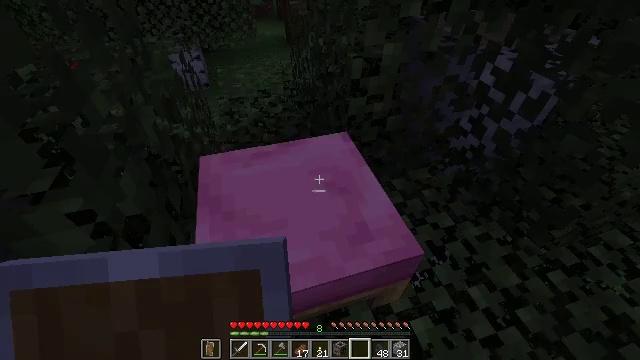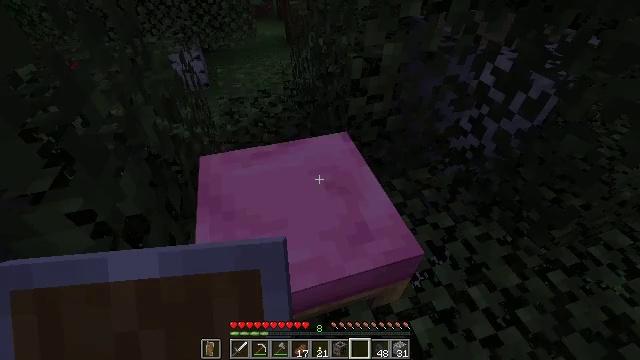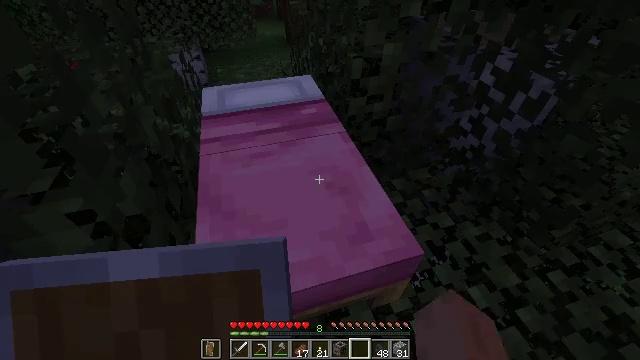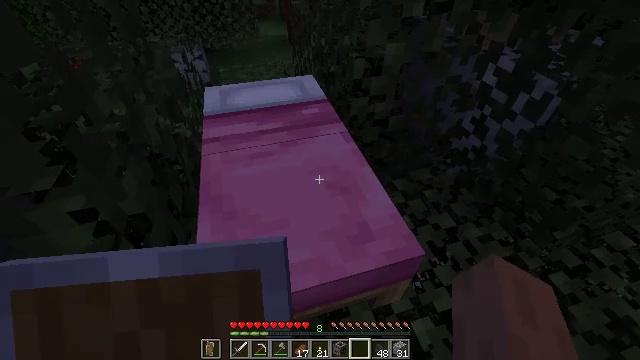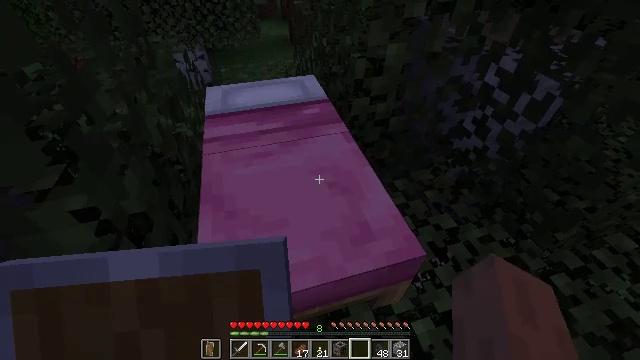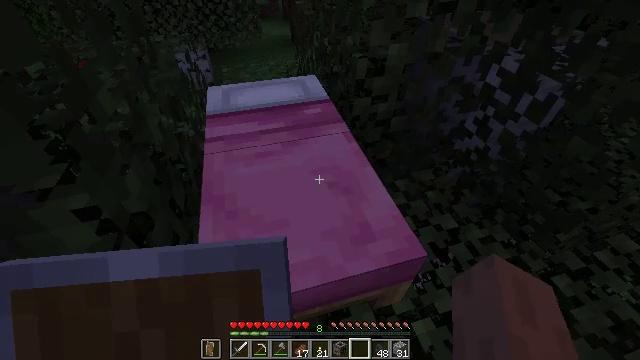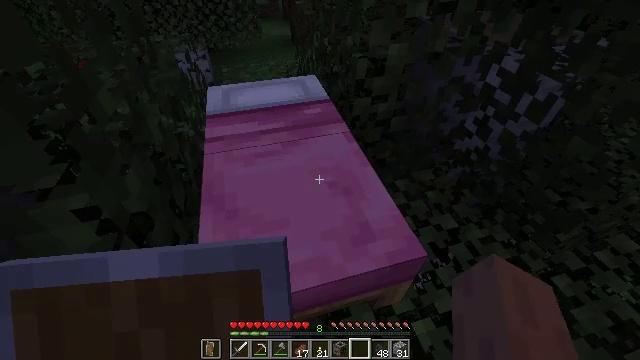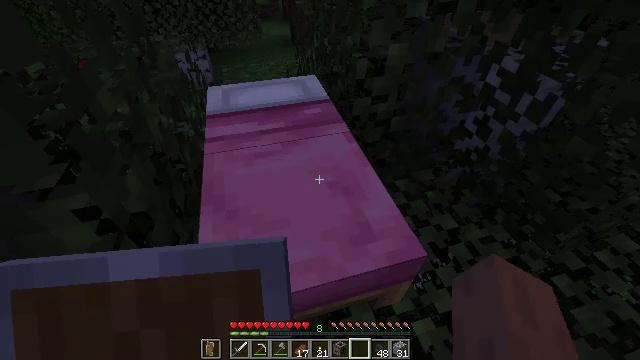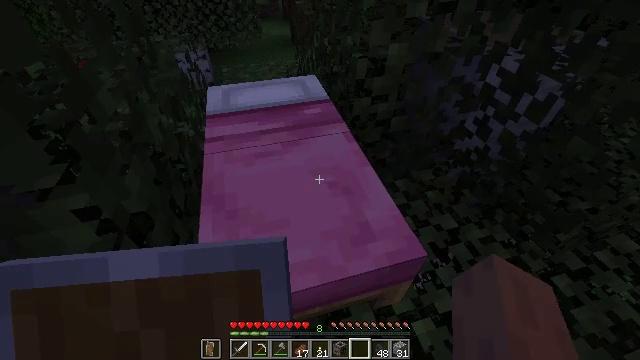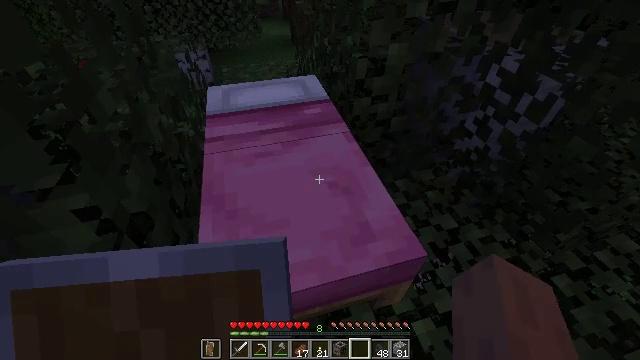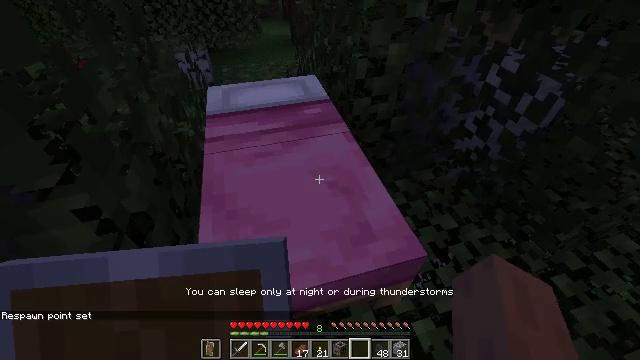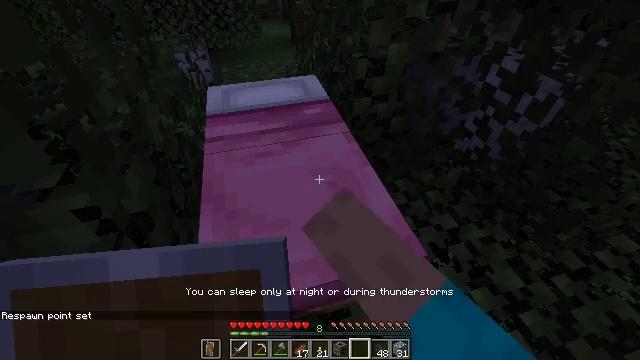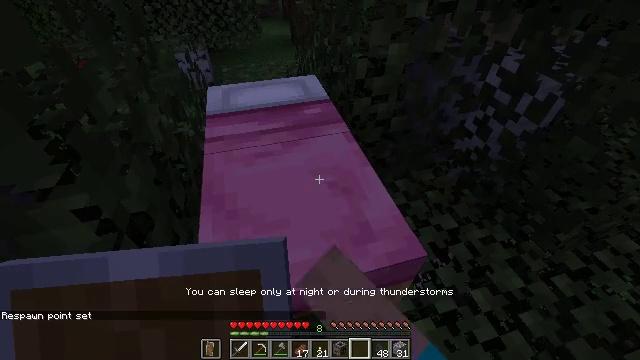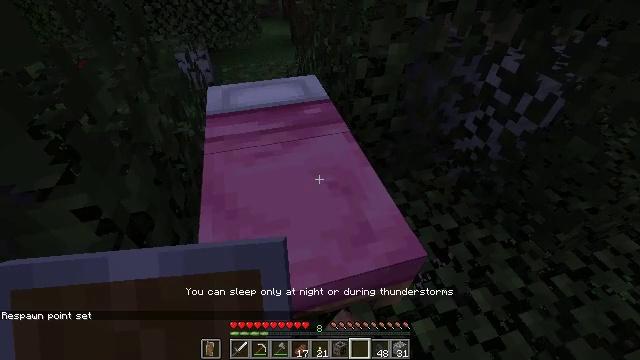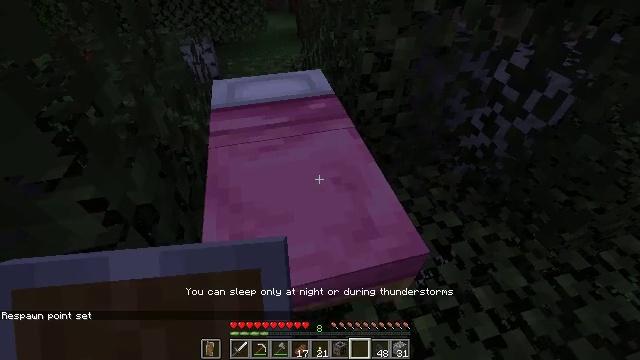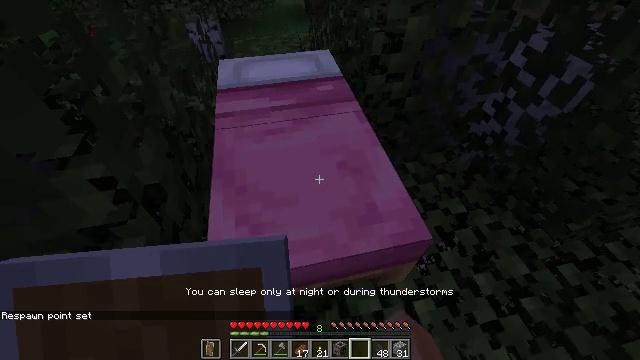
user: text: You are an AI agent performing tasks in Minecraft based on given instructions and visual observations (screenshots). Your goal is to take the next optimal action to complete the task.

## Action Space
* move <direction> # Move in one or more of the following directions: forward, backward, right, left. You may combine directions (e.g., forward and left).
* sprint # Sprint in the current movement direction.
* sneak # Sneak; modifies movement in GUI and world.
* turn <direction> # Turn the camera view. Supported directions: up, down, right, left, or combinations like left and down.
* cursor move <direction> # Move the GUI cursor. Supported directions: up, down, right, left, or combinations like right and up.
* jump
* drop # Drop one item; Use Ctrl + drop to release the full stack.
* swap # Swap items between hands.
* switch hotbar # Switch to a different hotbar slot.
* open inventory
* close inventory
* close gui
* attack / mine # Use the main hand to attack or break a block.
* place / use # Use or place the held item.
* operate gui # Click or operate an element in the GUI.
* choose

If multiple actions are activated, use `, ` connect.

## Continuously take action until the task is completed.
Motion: motion action
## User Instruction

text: Gather the pink bed into your inventory.
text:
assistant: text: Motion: no_op
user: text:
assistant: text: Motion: no_op
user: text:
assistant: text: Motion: no_op
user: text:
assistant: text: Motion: no_op
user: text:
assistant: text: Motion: use / place
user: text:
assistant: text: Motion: use / place
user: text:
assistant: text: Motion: use / place
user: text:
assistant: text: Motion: no_op
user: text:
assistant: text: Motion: no_op
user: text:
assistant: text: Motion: no_op
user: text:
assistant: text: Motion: no_op
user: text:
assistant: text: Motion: no_op
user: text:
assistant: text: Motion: no_op
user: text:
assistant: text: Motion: turn left and down
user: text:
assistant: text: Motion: turn left and down
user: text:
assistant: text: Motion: turn left and down
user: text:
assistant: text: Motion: no_op
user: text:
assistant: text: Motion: no_op
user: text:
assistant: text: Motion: no_op
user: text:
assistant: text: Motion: no_op
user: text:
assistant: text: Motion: no_op
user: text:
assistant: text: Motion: turn left and up
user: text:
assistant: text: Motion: turn left and up
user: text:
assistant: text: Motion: turn left and up
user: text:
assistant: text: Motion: turn left and up
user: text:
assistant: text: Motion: move forward, jump
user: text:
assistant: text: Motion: move forward, jump
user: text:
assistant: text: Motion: move forward, turn left, jump
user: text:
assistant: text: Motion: move forward, turn left, jump
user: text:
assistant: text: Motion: move forward